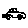
Label: car